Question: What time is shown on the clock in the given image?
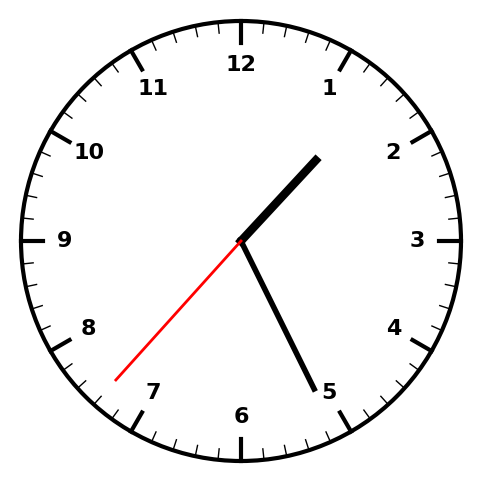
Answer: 01:25:37